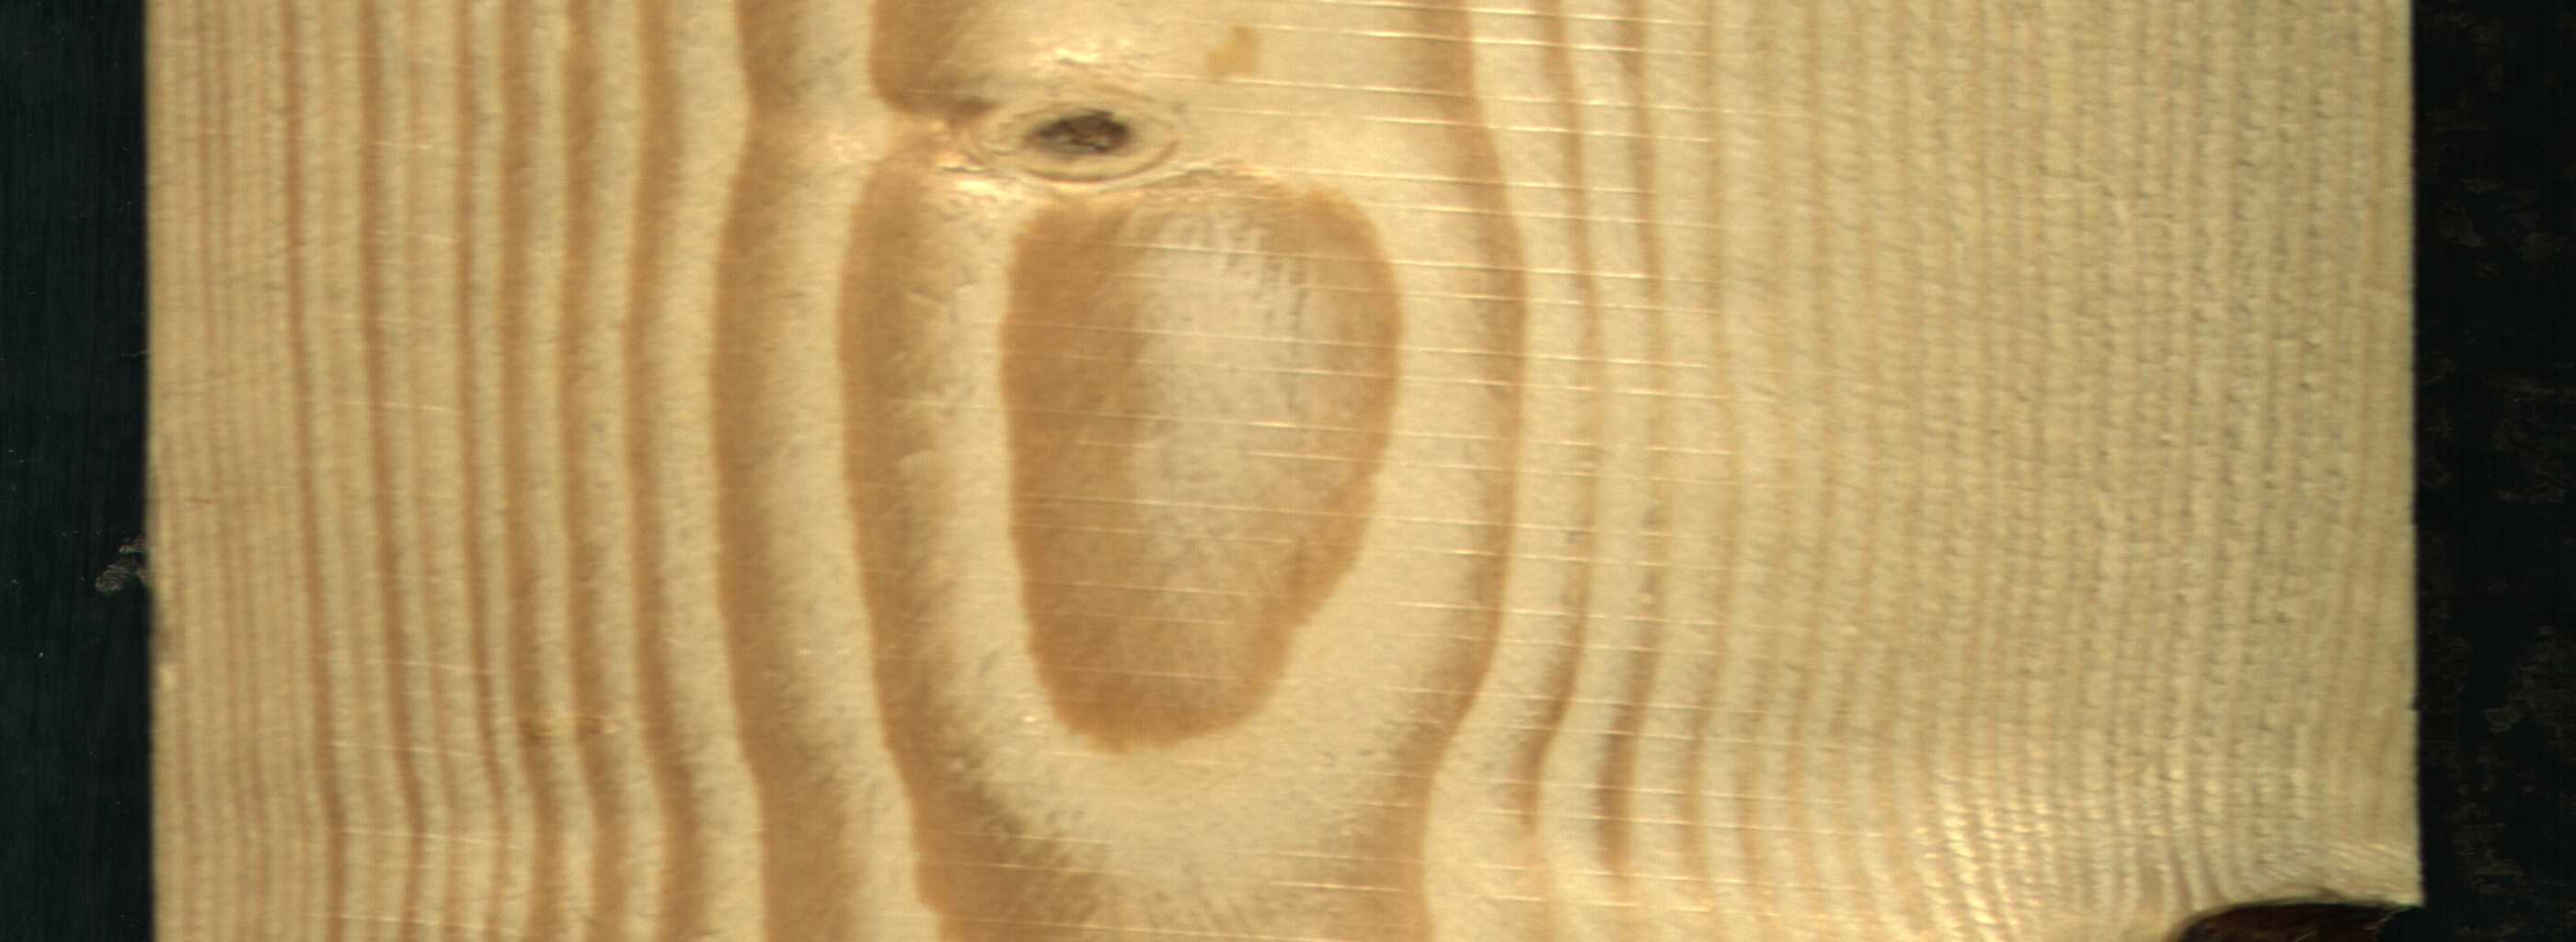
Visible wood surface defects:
Knot_missing
Live_Knot